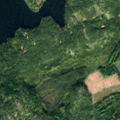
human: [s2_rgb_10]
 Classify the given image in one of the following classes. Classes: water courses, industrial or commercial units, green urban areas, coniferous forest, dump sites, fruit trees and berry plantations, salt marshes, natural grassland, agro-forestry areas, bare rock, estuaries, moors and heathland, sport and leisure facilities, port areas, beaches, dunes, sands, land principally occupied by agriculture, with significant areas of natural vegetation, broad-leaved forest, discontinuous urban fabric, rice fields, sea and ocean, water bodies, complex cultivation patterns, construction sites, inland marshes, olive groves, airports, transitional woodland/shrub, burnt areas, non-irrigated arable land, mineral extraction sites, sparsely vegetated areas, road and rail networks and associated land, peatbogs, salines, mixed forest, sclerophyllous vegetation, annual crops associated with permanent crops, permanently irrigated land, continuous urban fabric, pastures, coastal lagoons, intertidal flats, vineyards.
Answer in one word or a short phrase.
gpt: coniferous forest, mixed forest, transitional woodland/shrub, water bodies